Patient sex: M
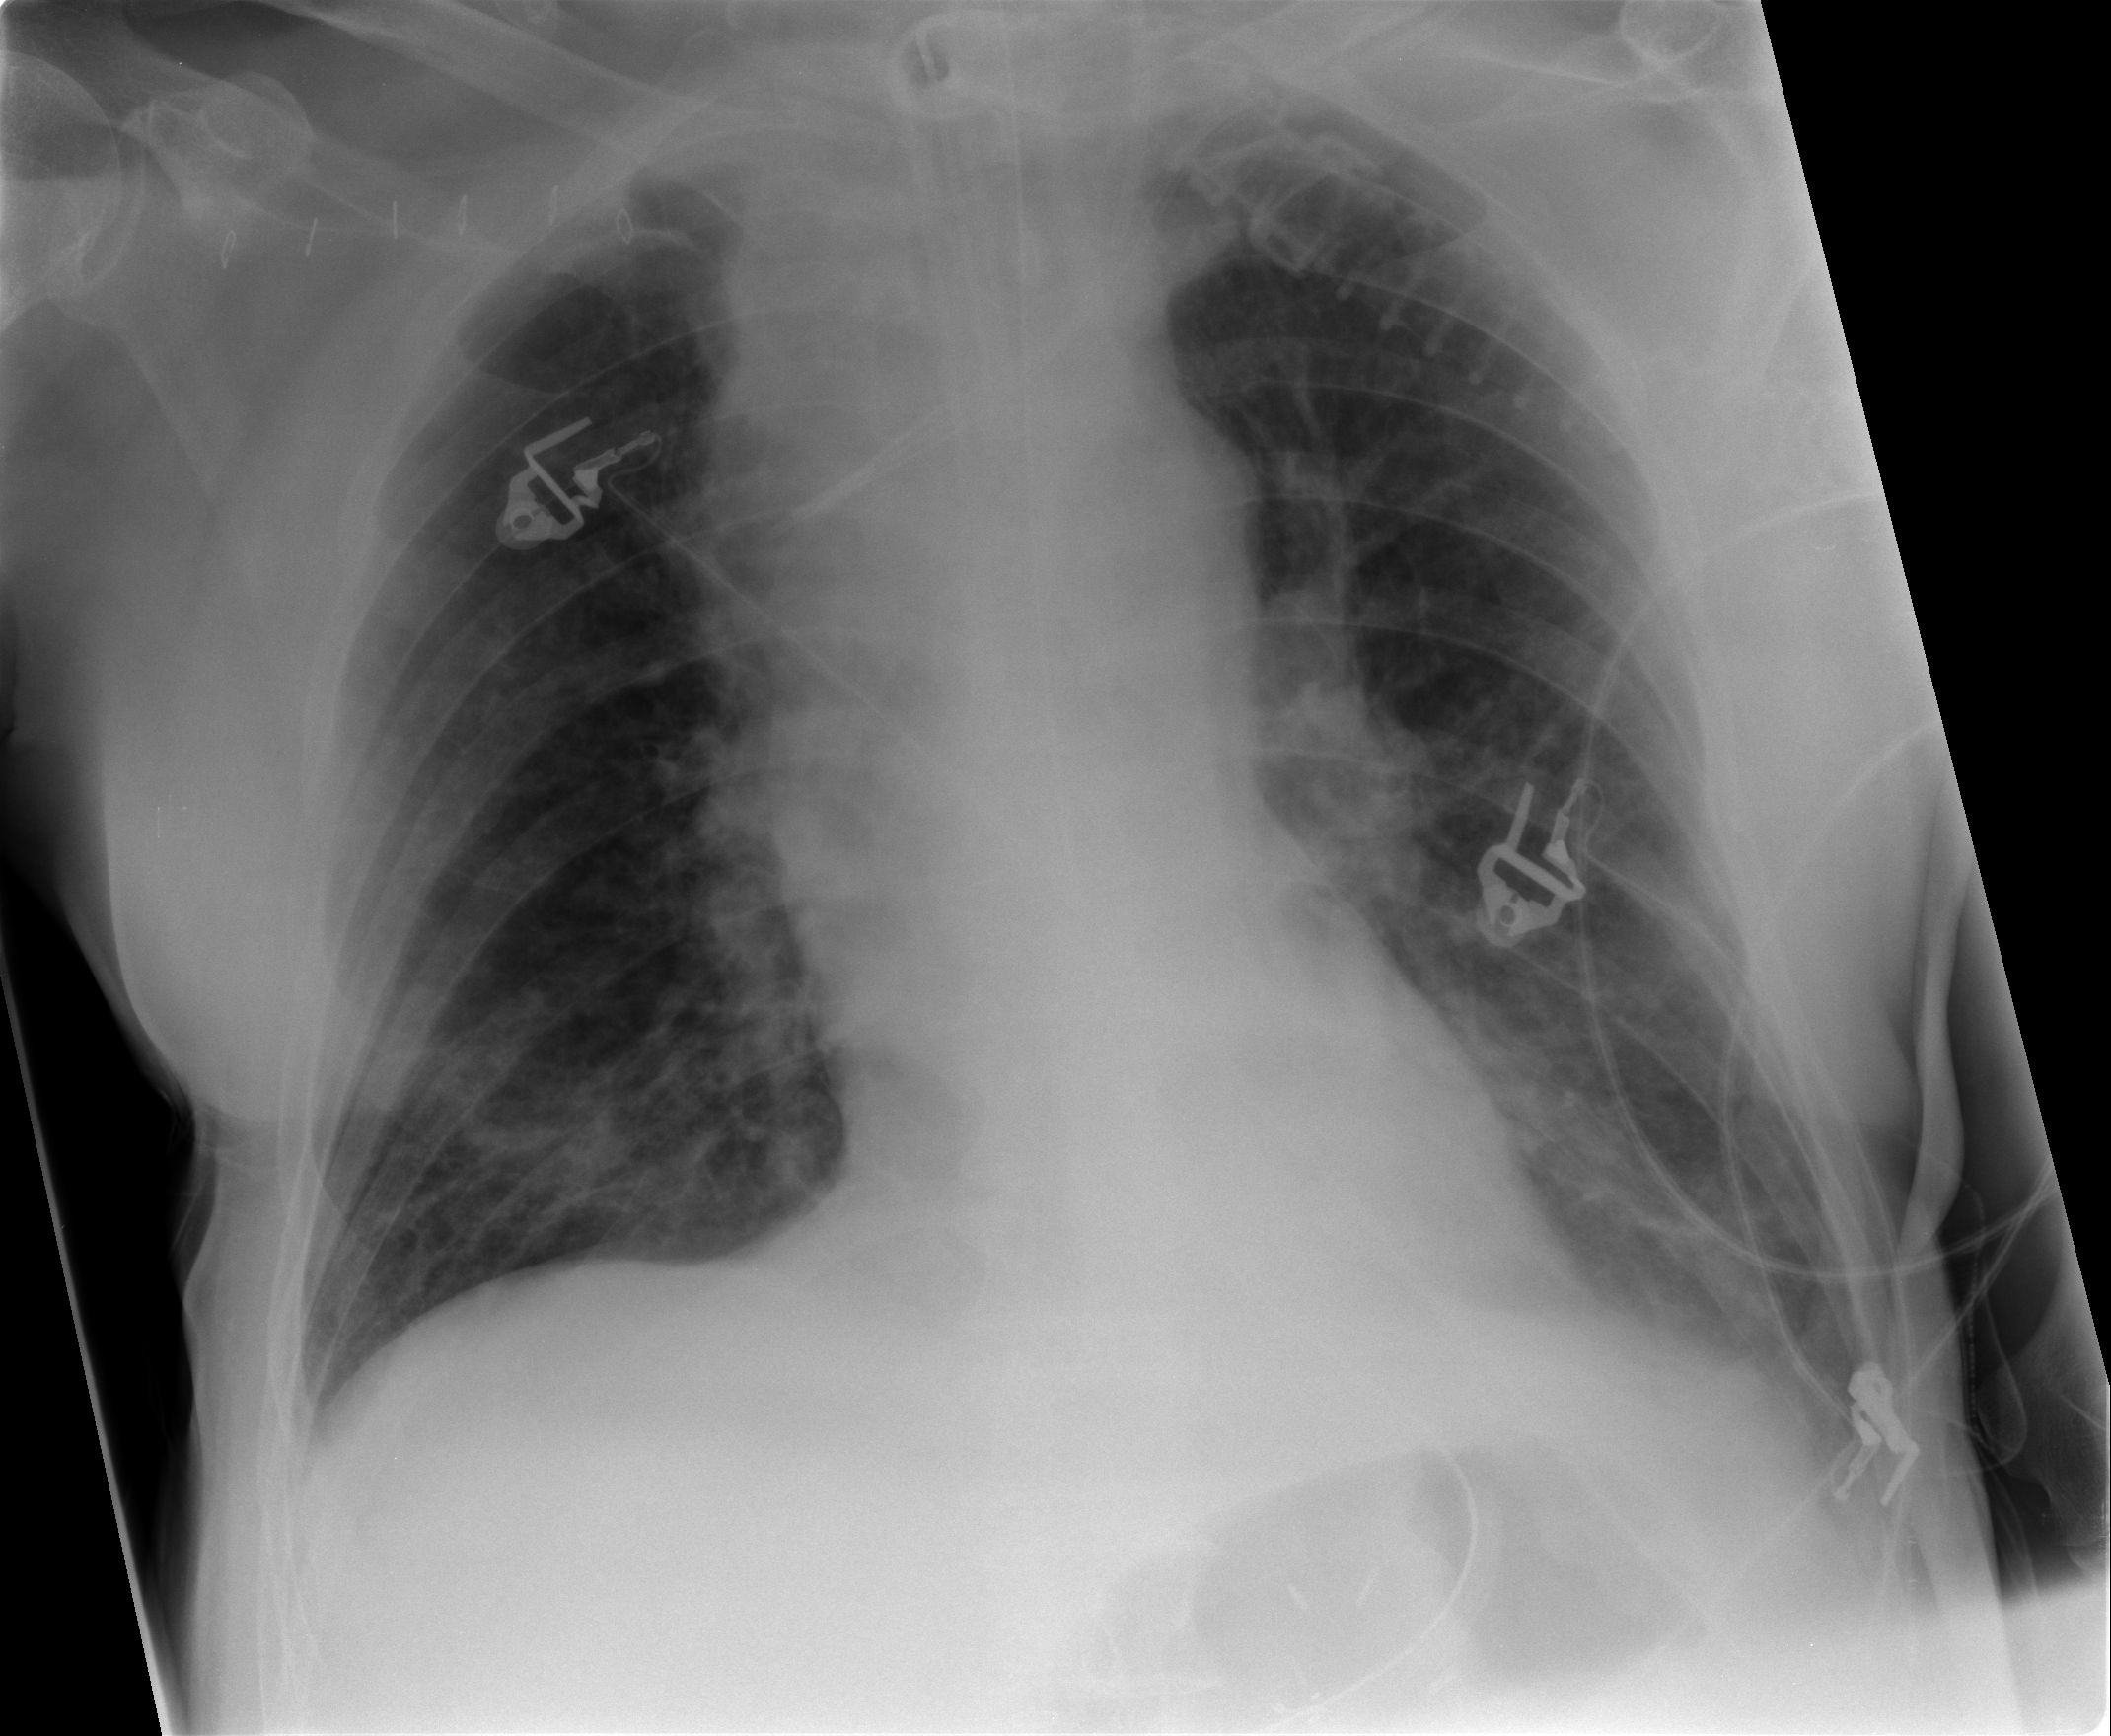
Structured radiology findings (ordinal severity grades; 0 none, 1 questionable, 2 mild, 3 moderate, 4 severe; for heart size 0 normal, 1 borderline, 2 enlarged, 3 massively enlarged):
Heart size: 0
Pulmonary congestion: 1
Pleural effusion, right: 0
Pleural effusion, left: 1
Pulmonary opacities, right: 0
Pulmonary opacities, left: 0
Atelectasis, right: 2
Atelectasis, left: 2